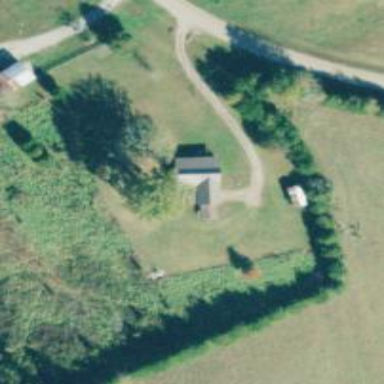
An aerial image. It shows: Driveway.